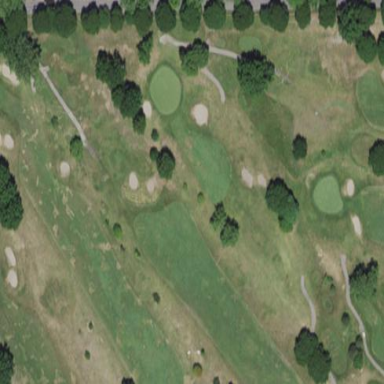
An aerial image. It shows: Grassy area designated as golf fairway.